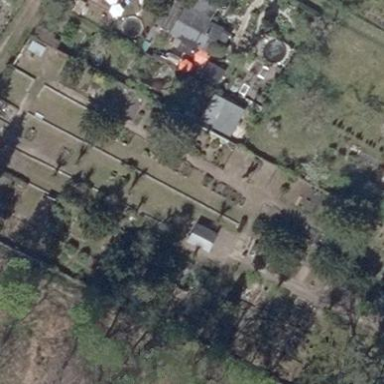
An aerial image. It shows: Cemetery.